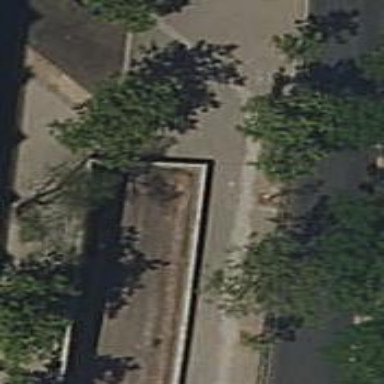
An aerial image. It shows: Parking entrance.